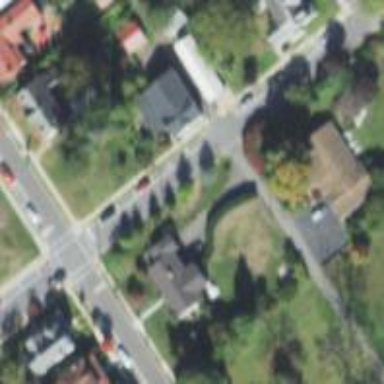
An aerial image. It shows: Alley classified as service road.